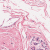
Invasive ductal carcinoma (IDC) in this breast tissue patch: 0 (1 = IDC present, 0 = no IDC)